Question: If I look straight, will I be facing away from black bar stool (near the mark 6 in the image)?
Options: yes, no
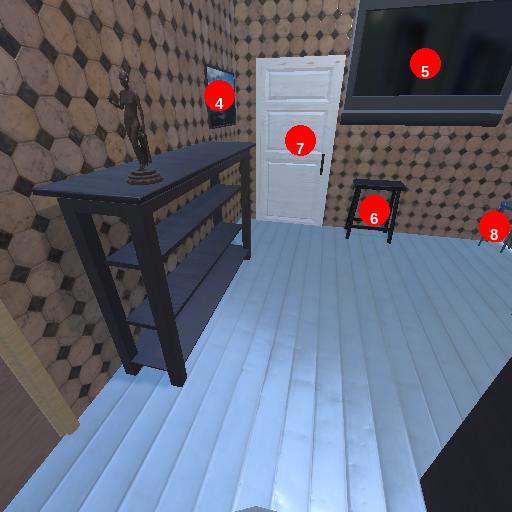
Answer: yes